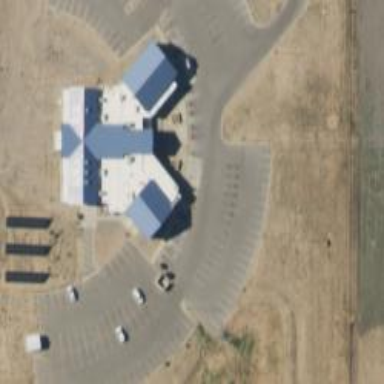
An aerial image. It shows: Clinic building providing healthcare services.